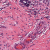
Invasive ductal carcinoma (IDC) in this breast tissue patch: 0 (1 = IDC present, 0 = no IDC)